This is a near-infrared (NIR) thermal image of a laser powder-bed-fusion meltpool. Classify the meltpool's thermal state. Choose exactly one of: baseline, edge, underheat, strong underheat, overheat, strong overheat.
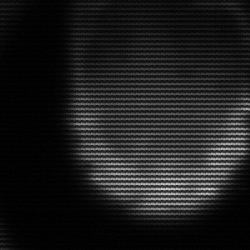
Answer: edge